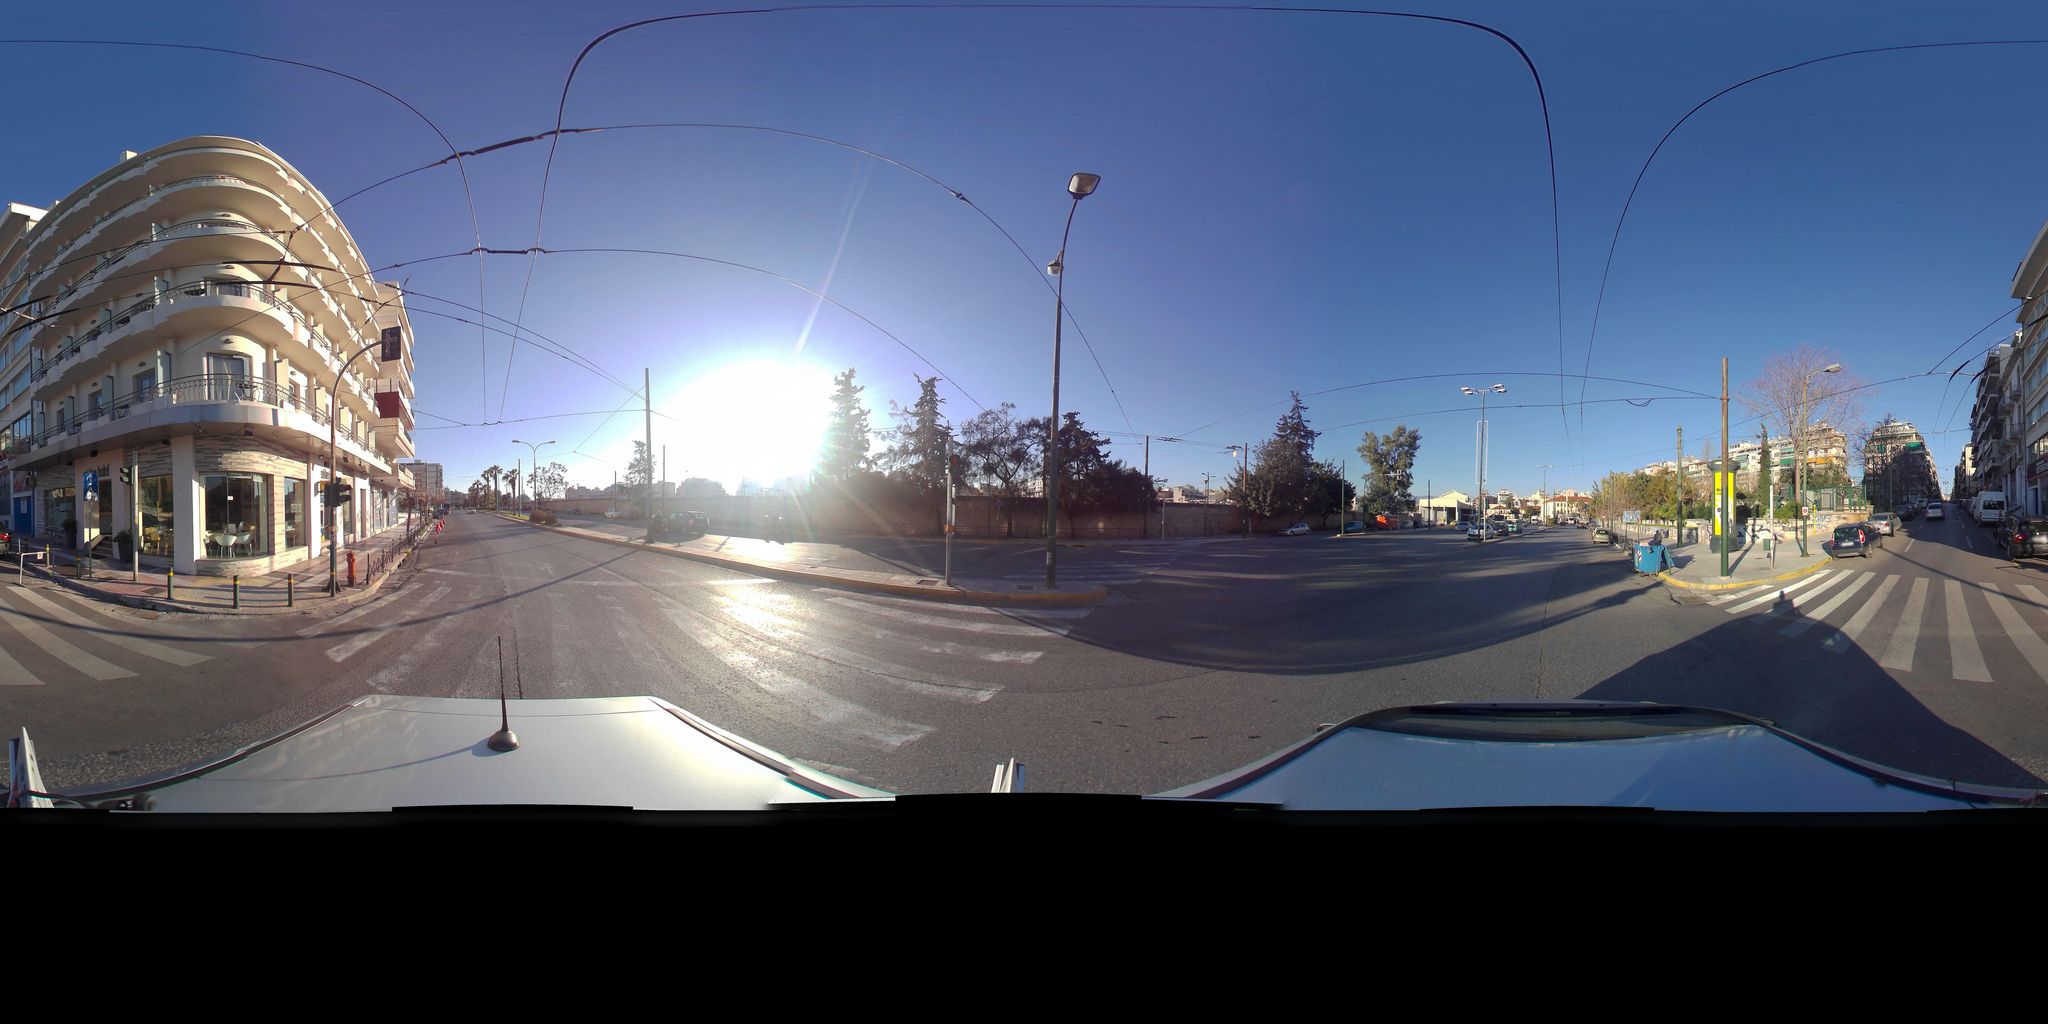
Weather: clear
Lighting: day
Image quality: good
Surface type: cycling surface
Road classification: footway
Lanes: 2
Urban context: urban centre
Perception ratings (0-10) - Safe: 3.24, Lively: 1.97, Beautiful: 4.71, Boring: 2.76, Depressing: 2.32, Wealthy: 6.62